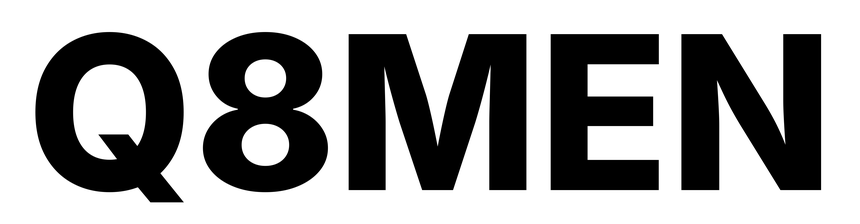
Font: Inter_ExtraBold